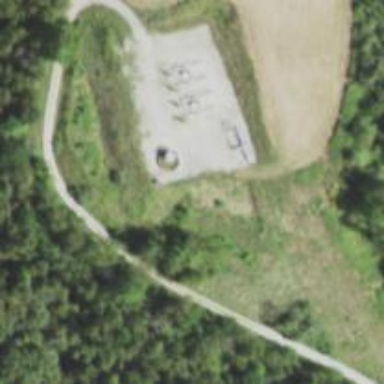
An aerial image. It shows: Storage tank with man-made structure.